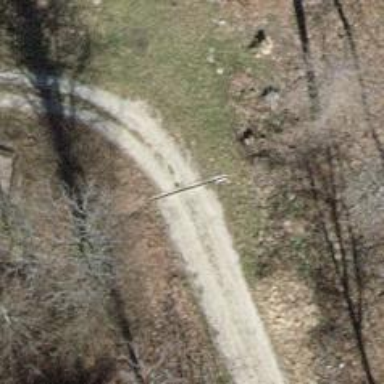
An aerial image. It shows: Track with grade 4 tracktype.